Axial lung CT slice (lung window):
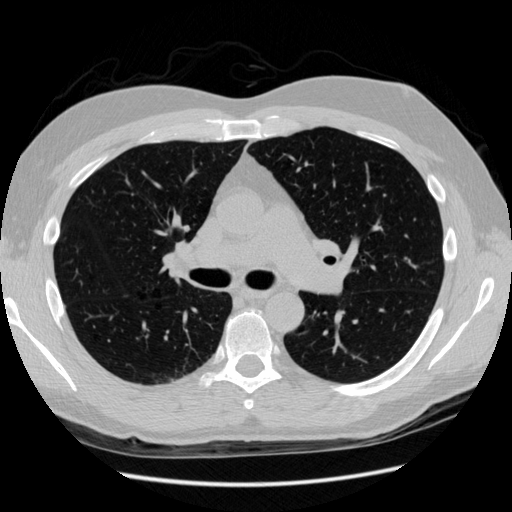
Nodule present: no